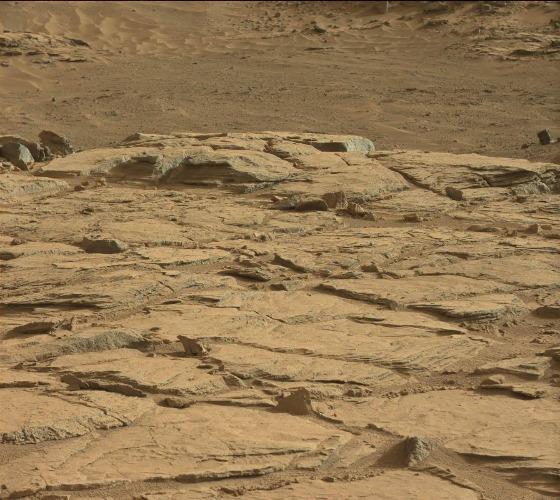
Terrain classes present: Bedrock, Gravel / Sand / Soil